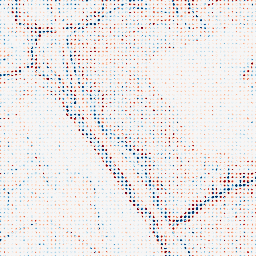
Category: edge_preserving
Decomposition family: anisotropic_diffusion
Decomposition parameters: iterations: 5
kappa: 30
gamma: 0.15
Upsampling method: sinc_blackman
Upsampling parameters: scale: 8
kernel_size: 4
Upsampling scale: 8